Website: walmart
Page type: billing-address
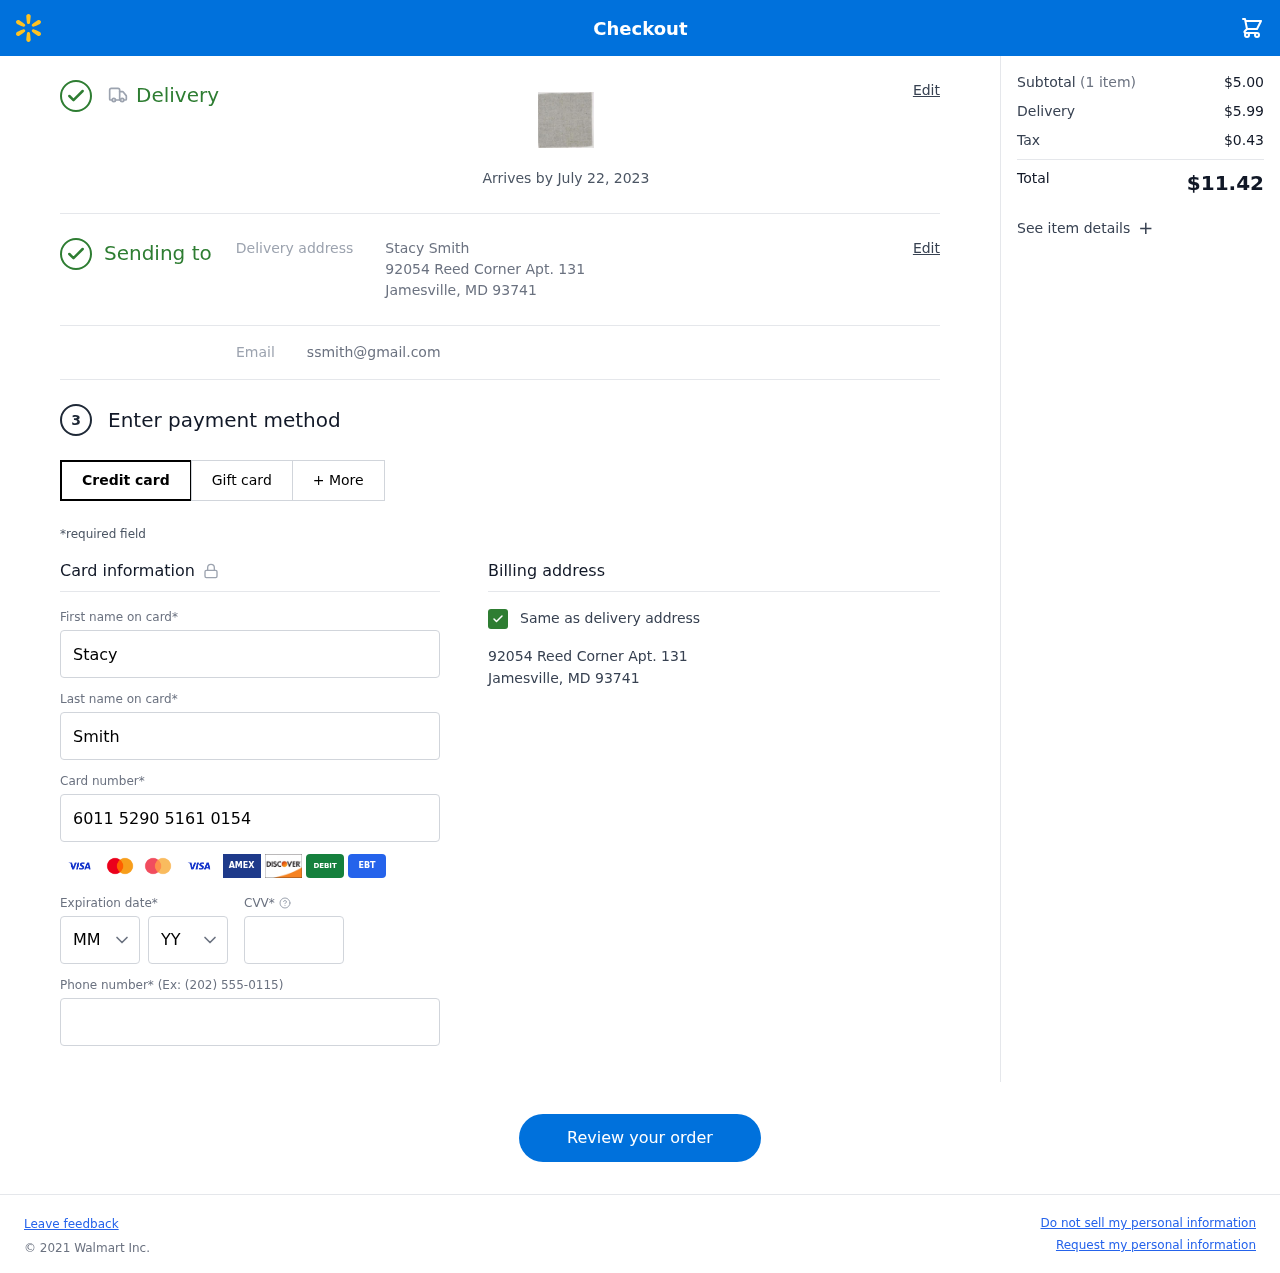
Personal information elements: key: PII_CARD_CVV
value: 965
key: PII_CARD_EXPIRY_MONTH
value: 05
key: PII_CARD_EXPIRY_YEAR
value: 27
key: PII_CARD_NUMBER
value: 6011 5290 5161 0154
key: PII_EMAIL
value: ssmith@gmail.com
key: PII_FIRSTNAME
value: Stacy
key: PII_FULLNAME
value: Stacy Smith
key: PII_LASTNAME
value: Smith
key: PII_PHONE
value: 3229775083
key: PII_STREET
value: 92054 Reed Corner Apt. 131
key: PII_CITY_STATE_ZIP
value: Jamesville, MD 93741
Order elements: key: ORDER_DELIVERY_DATE
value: Arrives by July 22, 2023
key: ORDER_NUM_ITEMS
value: (1 item)
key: ORDER_SUBTOTAL
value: $5.00
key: ORDER_SHIPPING_COST
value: $5.99
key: ORDER_TAX
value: $0.43
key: ORDER_TOTAL
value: $11.42